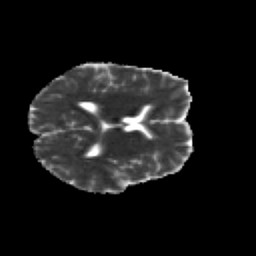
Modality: MD
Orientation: axial
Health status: healthy
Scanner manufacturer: siemens
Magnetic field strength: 3 T
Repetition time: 12 s
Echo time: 0.092 s